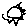
Label: sun